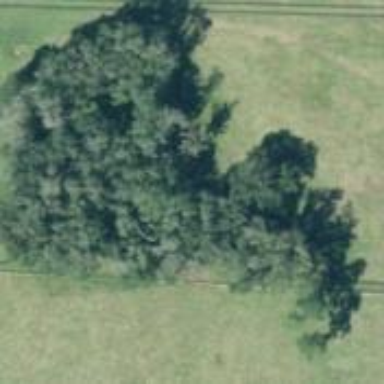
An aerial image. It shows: Mixed leaf woodland.